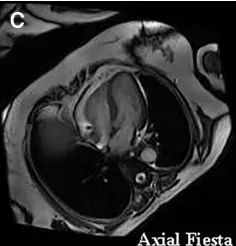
(C) CMR showed no recurrence of cardiac mass in the five years of follow-up.
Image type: radiology (mri)